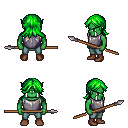
a pixel art fantasy rpg character, male body template, orc, green skin, steel chest armor, teal pants, green loose hair, brown shoes, spear, four views (front, back, left, right), 2x2 character sprite sheet, small pixel art, hard edges, no anti-aliasing